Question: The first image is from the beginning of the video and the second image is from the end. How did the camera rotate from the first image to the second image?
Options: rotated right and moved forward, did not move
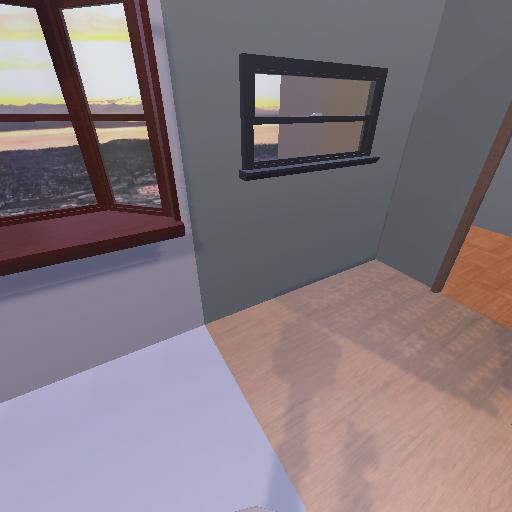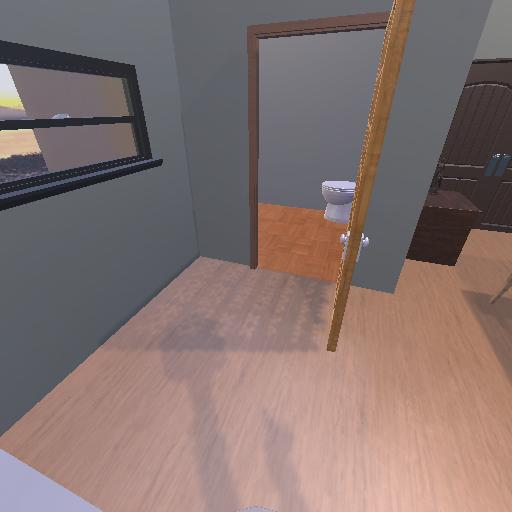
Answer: rotated right and moved forward